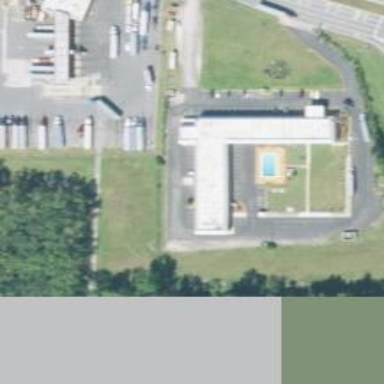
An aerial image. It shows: Building that is motel.